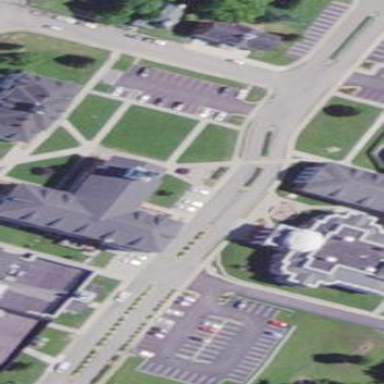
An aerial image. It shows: View of university building.